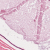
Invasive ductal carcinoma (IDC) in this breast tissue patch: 0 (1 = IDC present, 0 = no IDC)